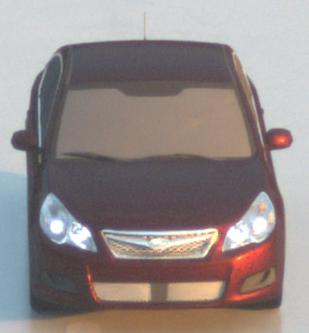
Make: Subaru
Model: Legacy 2.0R
Detailed model: Legacy (IV) Limousine
Model produced from: 2007/09
Model produced until: 2008/10
Doors: 4
Color: red
Road condition: wet road
Daytime: sunrise or sunset
Contrast: medium contrast